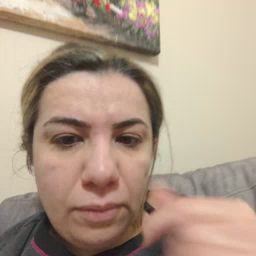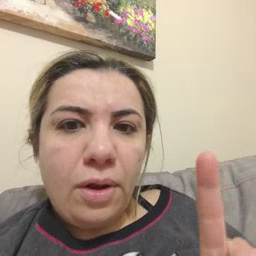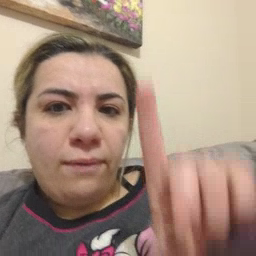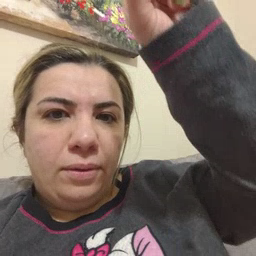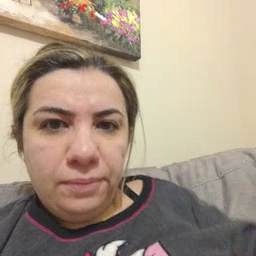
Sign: up